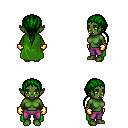
a pixel art fantasy rpg character, female body template, orc, green skin, green cape, magenta pants, green ponytail hairstyle, gold gloves, four views (front, back, left, right), 2x2 character sprite sheet, small pixel art, hard edges, no anti-aliasing